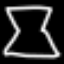
Label: hourglass